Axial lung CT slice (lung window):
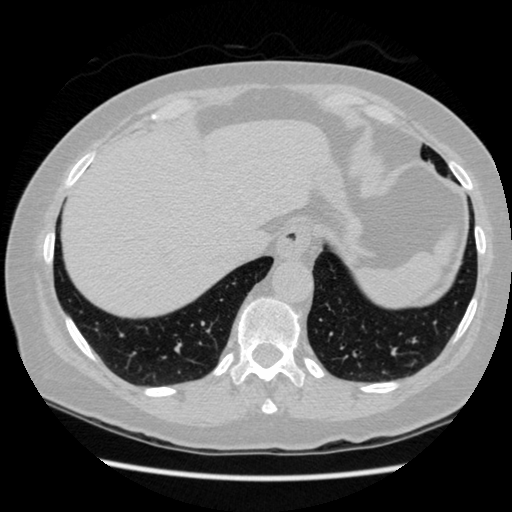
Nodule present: no